Aerial crown-view tile of a tropical tree (Barro Colorado Island, Panama), acquired 20250915:
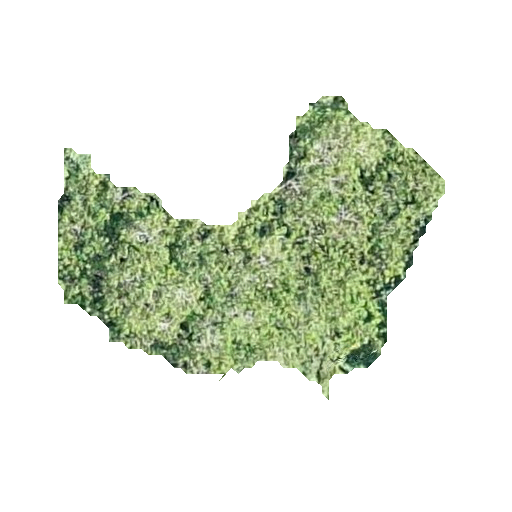
Species: Hura crepitans
GBIF accepted scientific name: Hura crepitans
Crown area: 94.409 m²